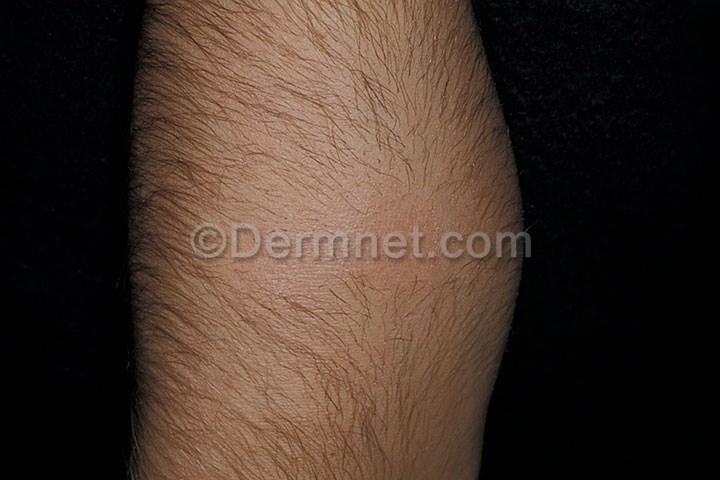
Disease: Actinic Keratosis Basal Cell Carcinoma and other Malignant Lesions